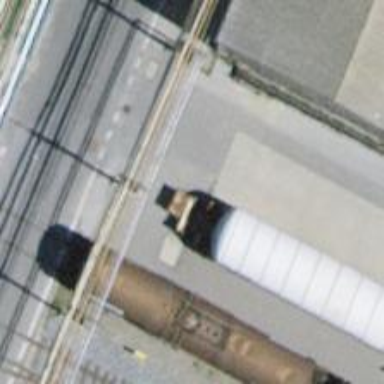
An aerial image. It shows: Railway buffer stop.